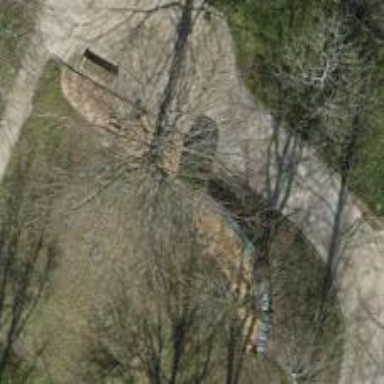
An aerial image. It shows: Deciduous broadleaved tree in cemetery.